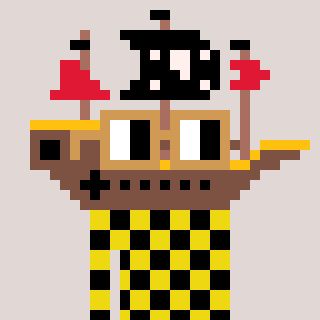
a pixel art character with square brown glasses, a pirateship-shaped head and a yellow-colored body on a warm background